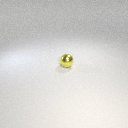
small yellow metal sphere